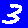
Digit: 3